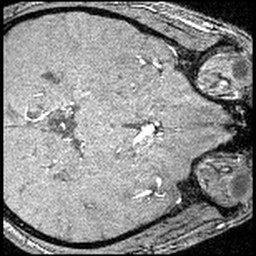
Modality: angio
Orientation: axial
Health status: ill
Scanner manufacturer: siemens
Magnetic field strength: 3 T
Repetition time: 0.023 s
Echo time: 0.0042 s